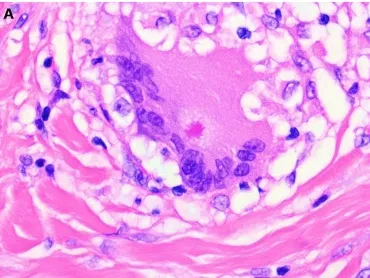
Multinucleated giant cell containing an asteroid body, which may be seen in granulomas of any etiology (H&E, original magnification 600x).
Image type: pathology (h&e)